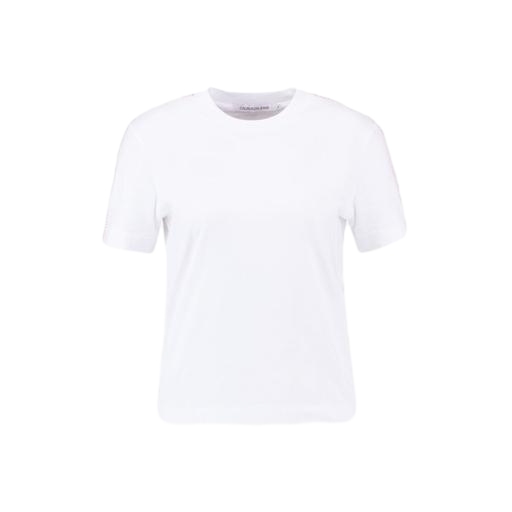
only white t-shirt, white melrose t-shirt, white jersey t-shirt, white background